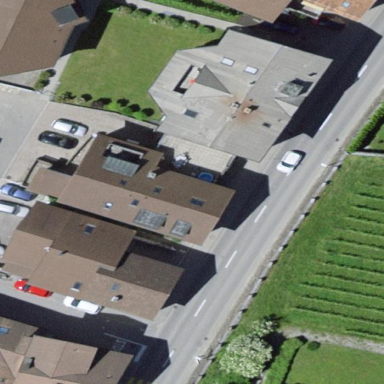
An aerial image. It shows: Building.